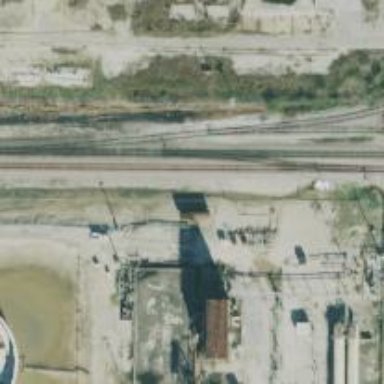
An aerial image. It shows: Disused railway spur service.